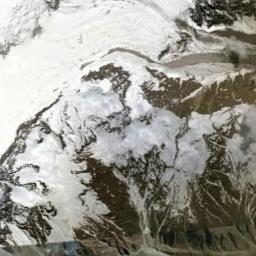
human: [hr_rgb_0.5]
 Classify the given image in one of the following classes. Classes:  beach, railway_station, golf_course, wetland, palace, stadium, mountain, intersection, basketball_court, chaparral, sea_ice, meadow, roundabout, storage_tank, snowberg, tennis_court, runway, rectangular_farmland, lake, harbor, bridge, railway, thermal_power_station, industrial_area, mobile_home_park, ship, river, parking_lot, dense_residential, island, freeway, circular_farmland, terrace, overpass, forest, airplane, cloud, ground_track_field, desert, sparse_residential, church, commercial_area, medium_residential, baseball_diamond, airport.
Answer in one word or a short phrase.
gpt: snowberg